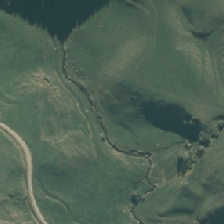
Land cover: low_producing_grassland